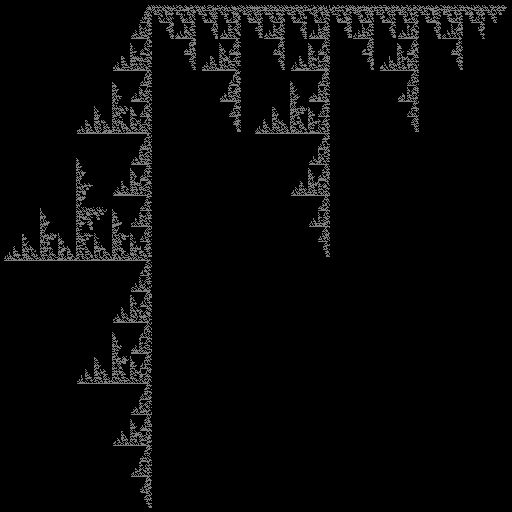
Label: binary